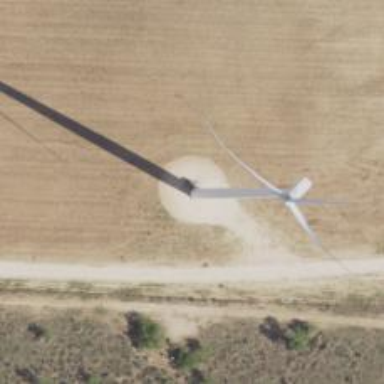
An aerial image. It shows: Wind generator with horizontal axis. The generator is wind turbine.